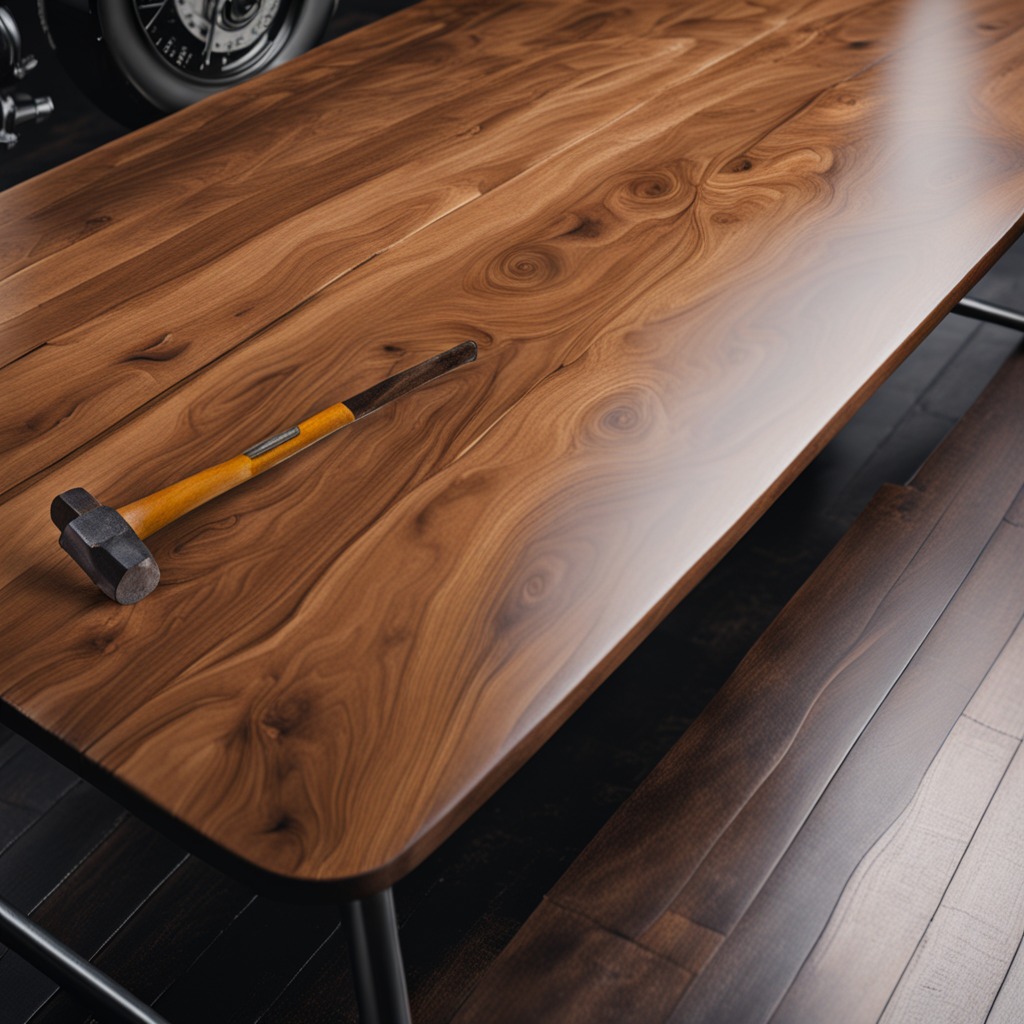
A hammer is lying on the table in a vintage motorcycle garage.